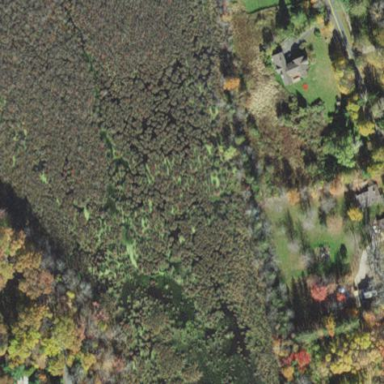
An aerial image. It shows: Existing Preserved Open Space in the woodland area.